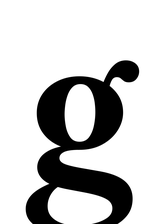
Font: LibreCaslonText_SemiBold